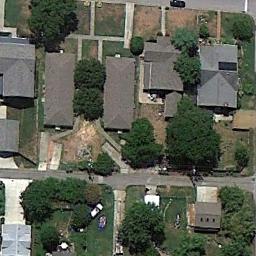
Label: medium_residential